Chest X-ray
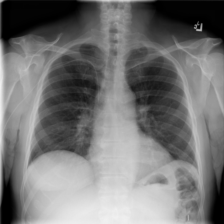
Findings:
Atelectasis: negative
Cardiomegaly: negative
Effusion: negative
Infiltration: negative
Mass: negative
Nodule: negative
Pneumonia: negative
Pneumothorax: negative
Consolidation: negative
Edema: negative
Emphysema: negative
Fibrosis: negative
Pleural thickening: negative
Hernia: negative